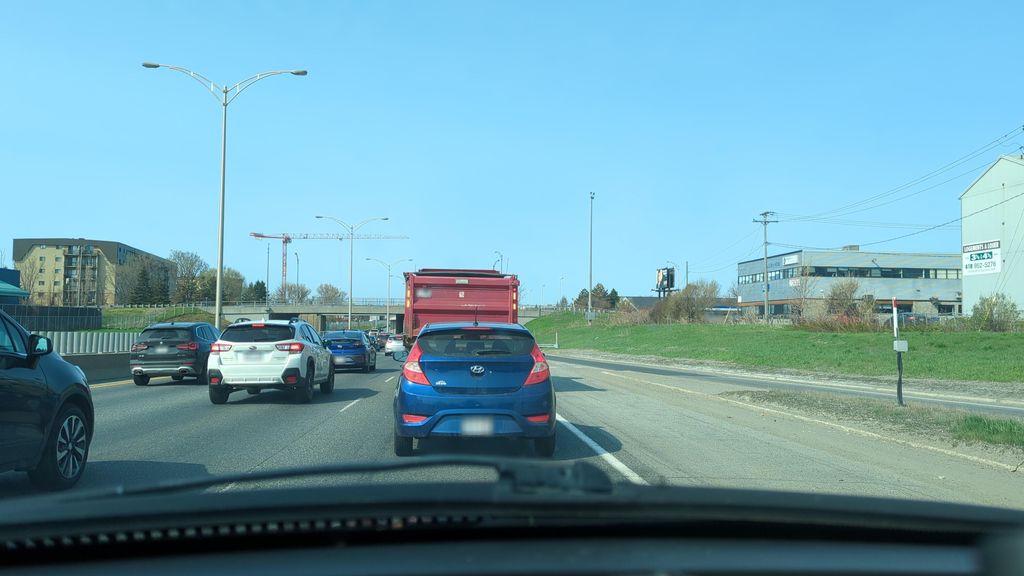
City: quebec_city